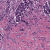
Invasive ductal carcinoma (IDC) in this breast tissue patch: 1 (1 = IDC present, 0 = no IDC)